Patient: sex M, age 61
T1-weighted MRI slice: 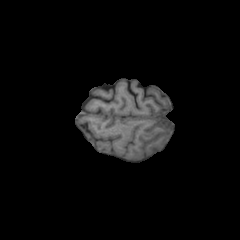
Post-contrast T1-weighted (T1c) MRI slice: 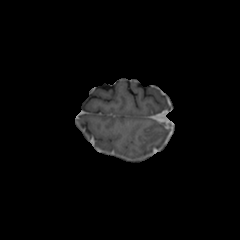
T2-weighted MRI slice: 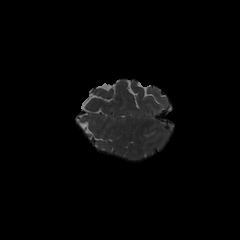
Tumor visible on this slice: yes
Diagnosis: Glioblastoma, IDH-wildtype
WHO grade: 4